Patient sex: M
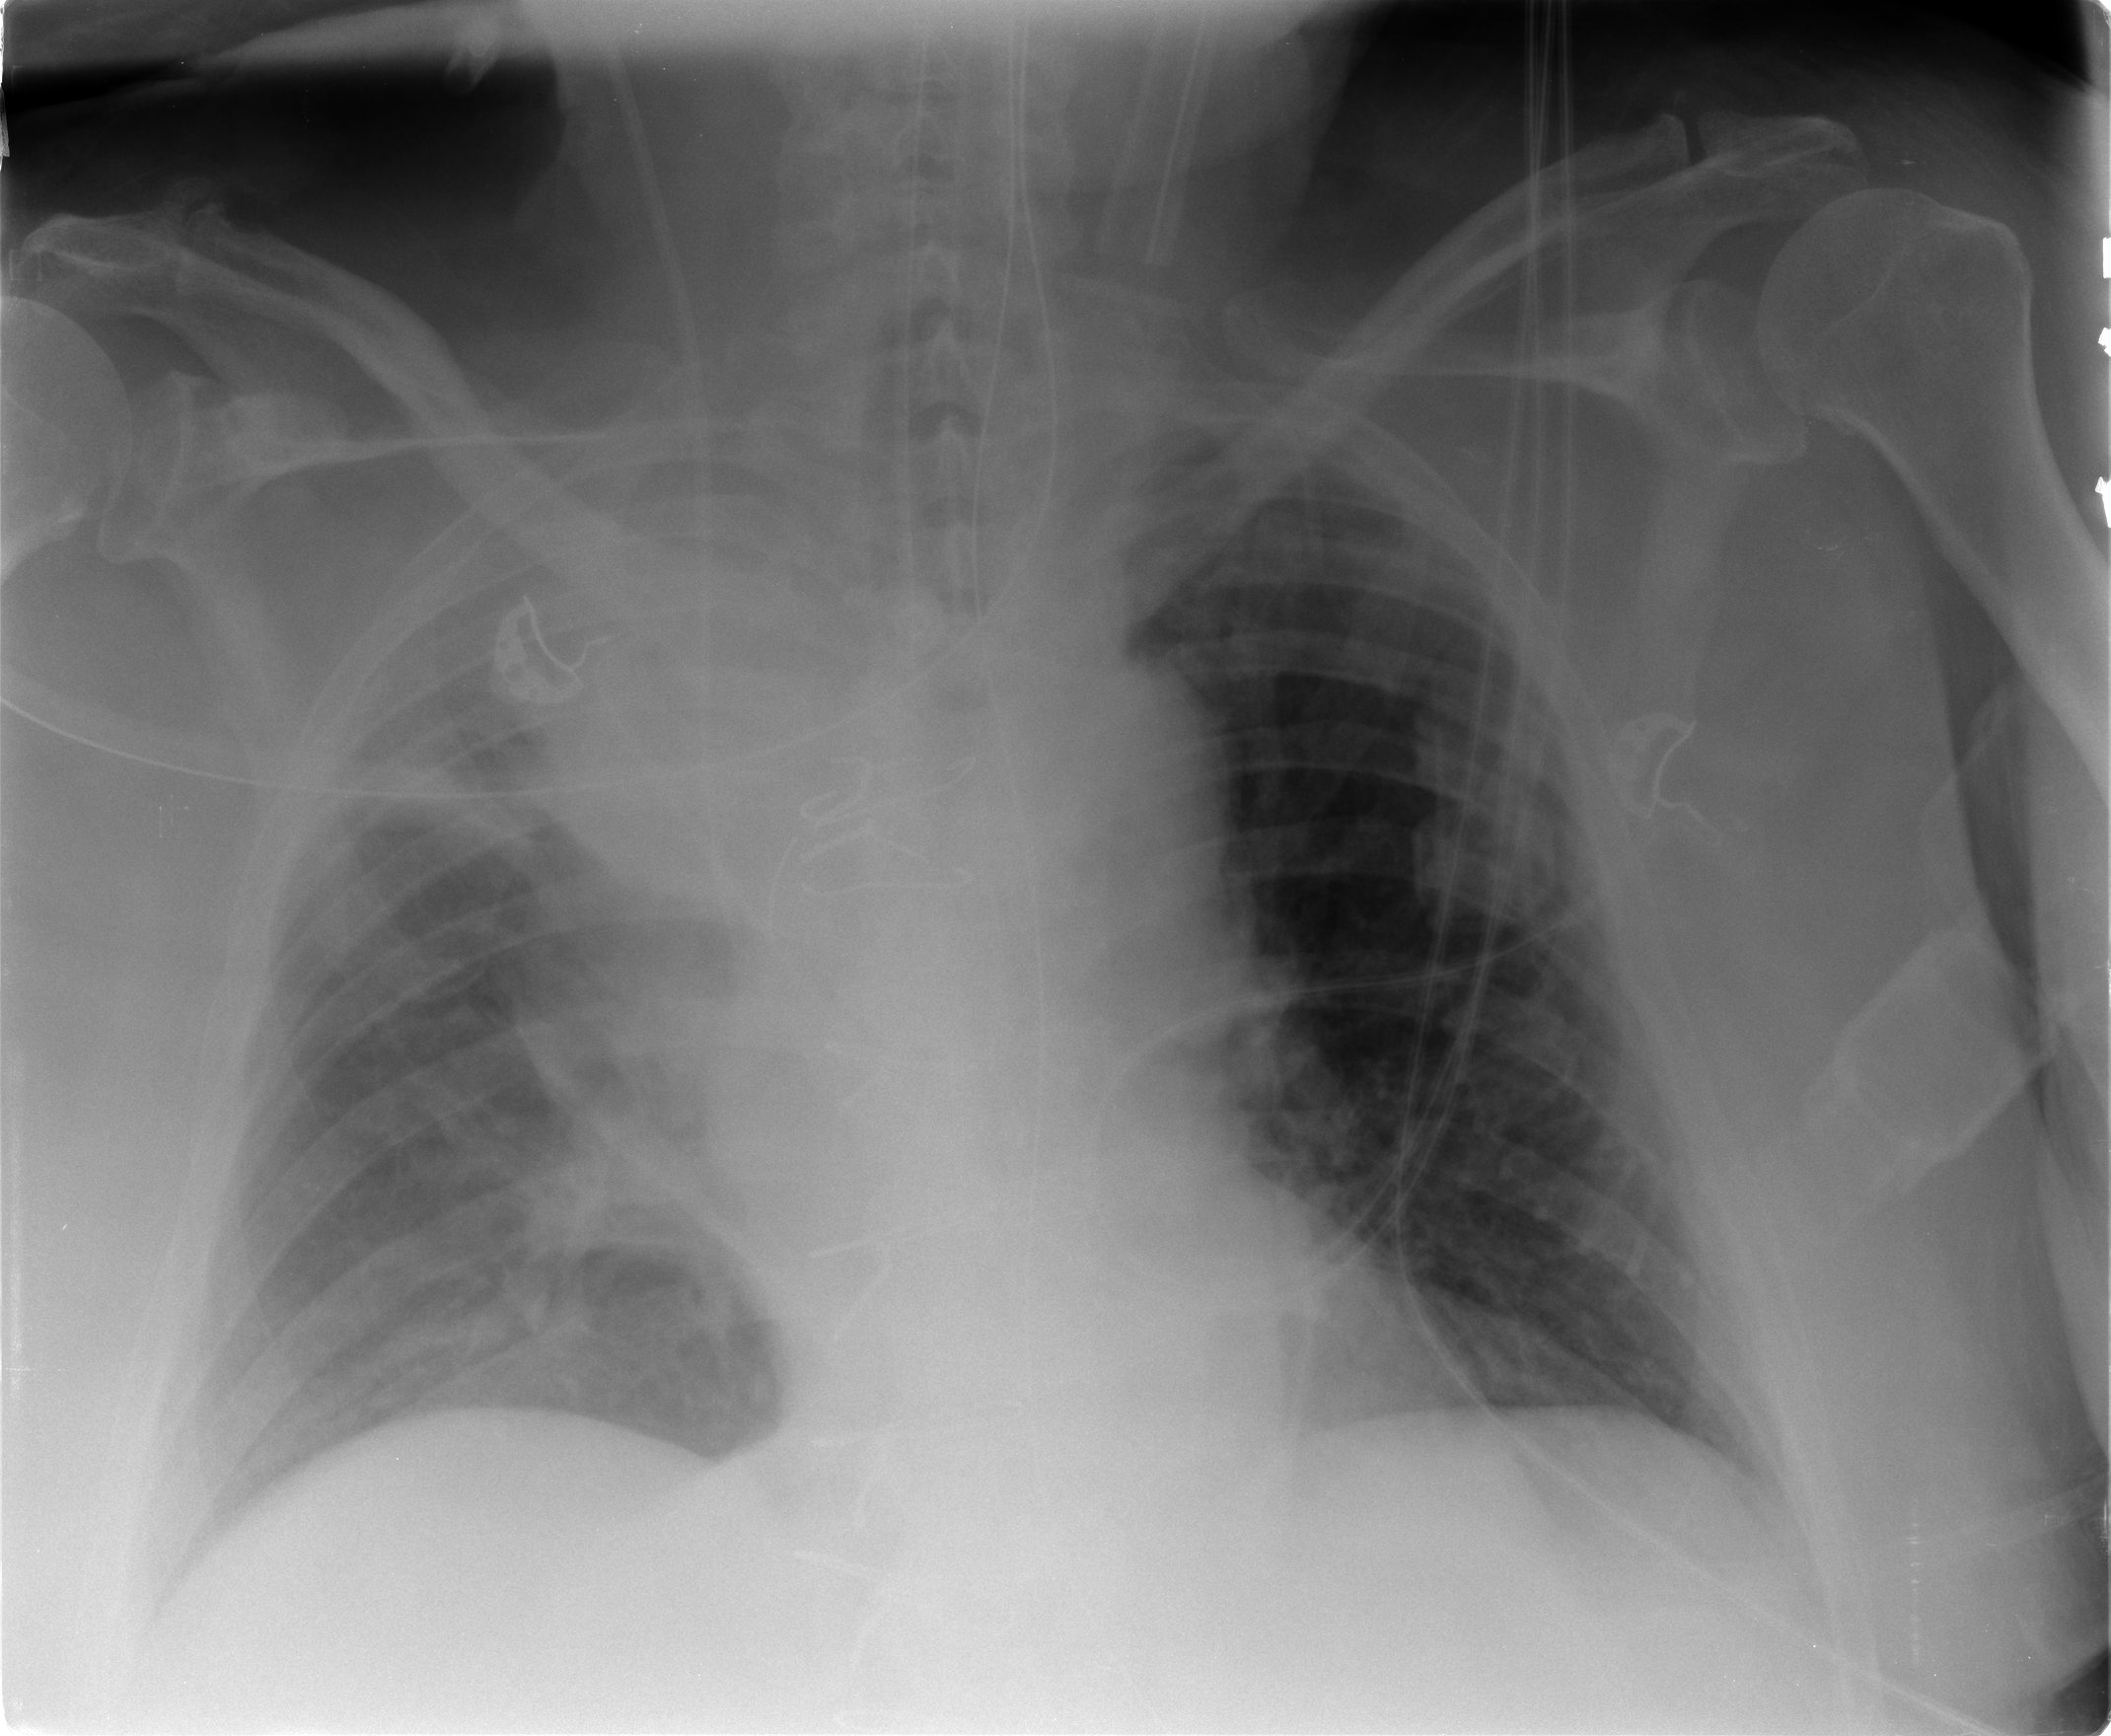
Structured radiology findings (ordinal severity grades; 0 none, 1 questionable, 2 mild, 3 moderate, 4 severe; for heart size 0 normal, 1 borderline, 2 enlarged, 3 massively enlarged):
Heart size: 0
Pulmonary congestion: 0
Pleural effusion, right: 2
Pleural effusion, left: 0
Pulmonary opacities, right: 2
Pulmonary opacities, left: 0
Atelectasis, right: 3
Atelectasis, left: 0